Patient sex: M
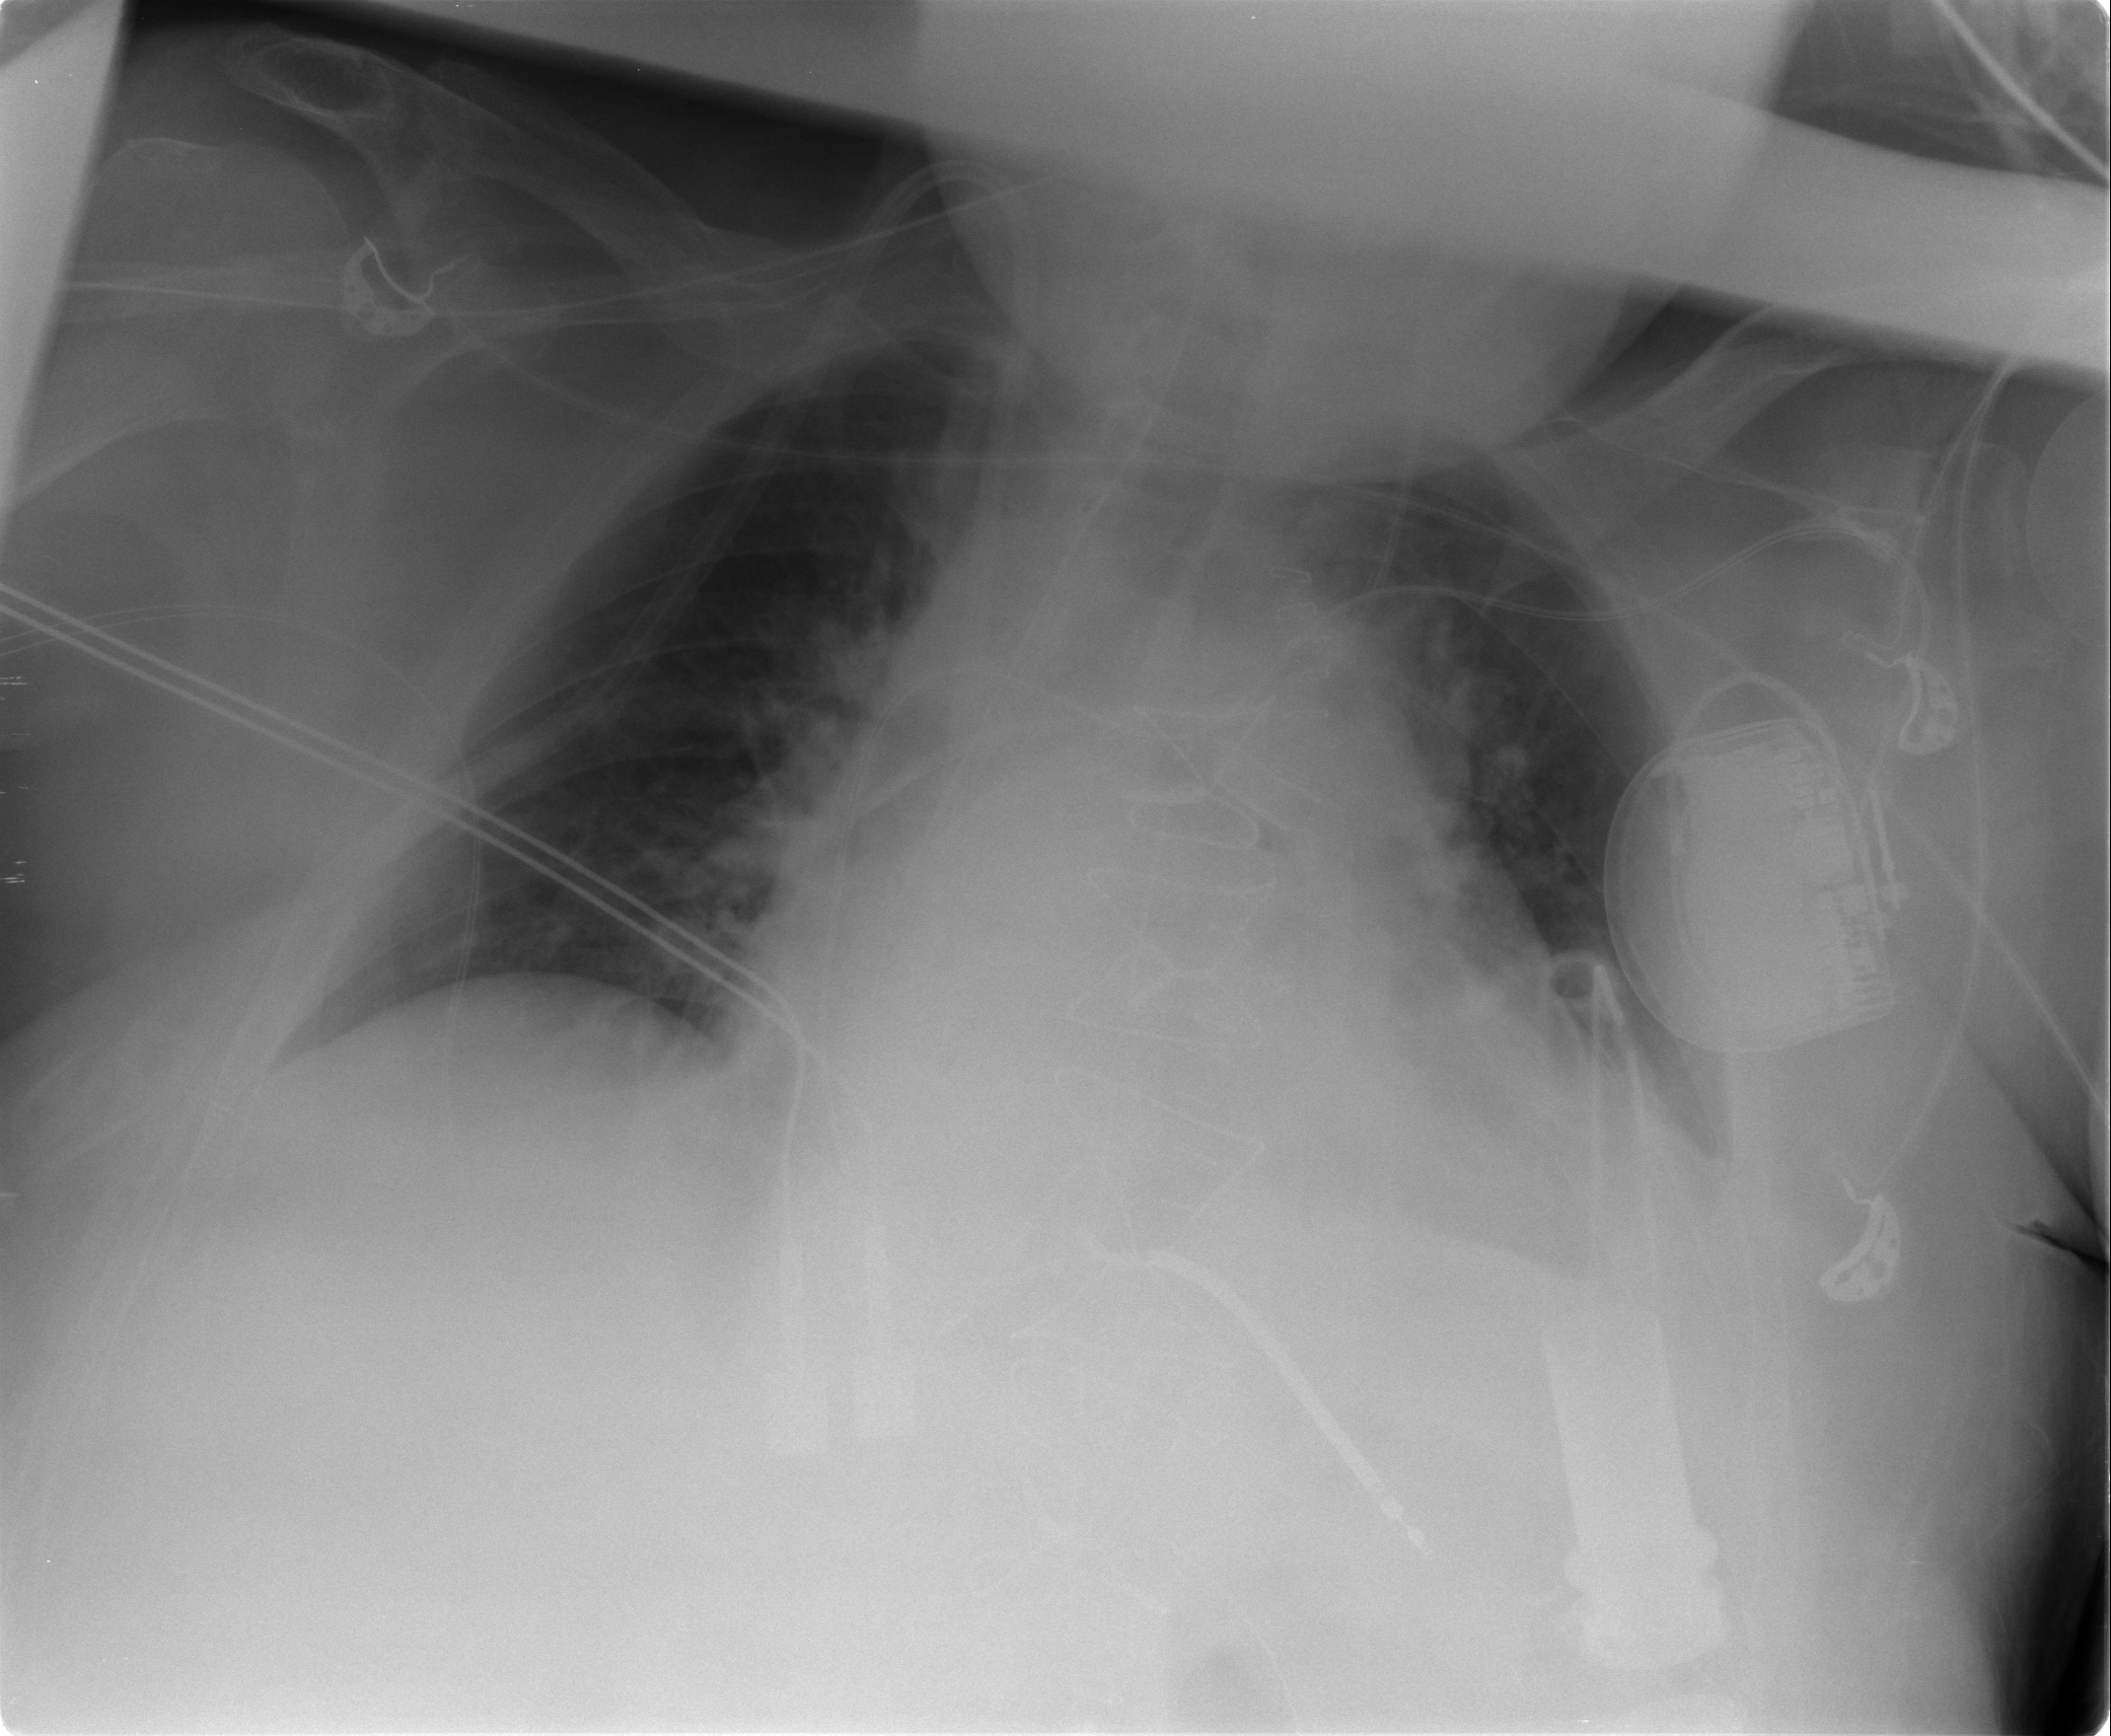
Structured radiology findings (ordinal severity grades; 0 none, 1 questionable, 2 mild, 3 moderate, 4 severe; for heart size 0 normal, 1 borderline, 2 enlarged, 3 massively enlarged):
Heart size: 2
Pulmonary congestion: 2
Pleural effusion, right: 0
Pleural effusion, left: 2
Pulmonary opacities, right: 0
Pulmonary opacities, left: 0
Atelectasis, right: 2
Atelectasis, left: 2